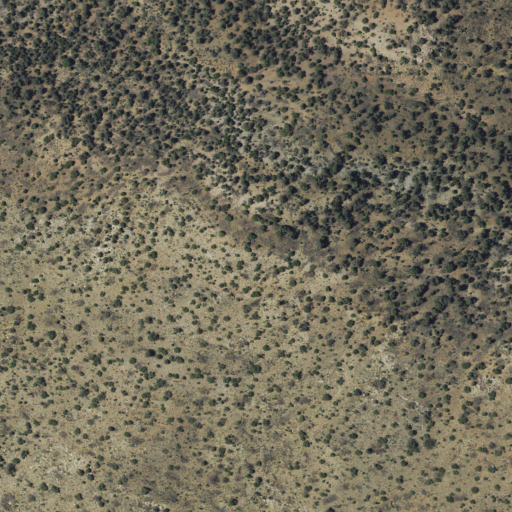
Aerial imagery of mountain in California named Mineral Mountain containing shrub and evergreen forest